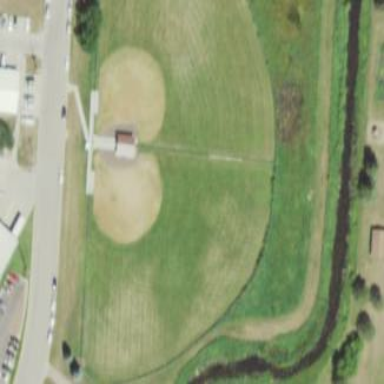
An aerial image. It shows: Baseball pitch for leisure land activities.